Question: I am working with the <URL>' which seems to load the data fine except except for the fact that the first header column is shifted to row 1 like so:

The arrow indicates where should be. Here is a snippet of the raw data in CSV format:
'''
Source,Actor1Type1Code,Actor1Type2Code,Actor1Geo_CountryCode,Target,Actor2Type1Code,Actor2Type2Code,Actor2Geo_CountryCode,EventCode,f0_
PRINCE,GOV,,CA,CITIZEN,CVL,,CA,051,61
MEDIA,MED,,CA,MINIST,GOV,,CA,090,39
SUPREME COURT,JUD,,CA,DOCTOR,HLH,,CA,060,31
POLICE,COP,,CA,TORONTO,,,CA,173,31
PUBLISHER,MED,,CA,BUSINESS,BUS,,CA,010,29
HOSPITAL,HLH,,CA,POLICE,COP,,CA,043,28
HOSPITAL,HLH,,CA,TORONTO,,,CA,043,26
POLICE,COP,,CA,HOSPITAL,HLH,,CA,042,26
PRIME MINISTER,GOV,,CA,GERMANY,,,FR,042,22
'''
Thanks!
Calvin
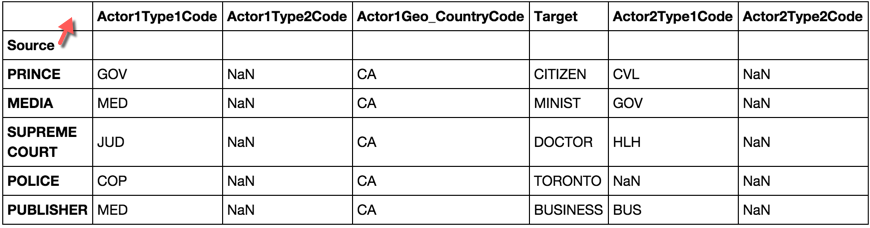
Answer: Don't use 'from_csv' it's no longer maintained, use <URL>:
'''
In [244]:
t="""Source,Actor1Type1Code,Actor1Type2Code,Actor1Geo_CountryCode,Target,Actor2Type1Code,Actor2Type2Code,Actor2Geo_CountryCode,EventCode,f0_
PRINCE,GOV,,CA,CITIZEN,CVL,,CA,051,61
MEDIA,MED,,CA,MINIST,GOV,,CA,090,39
SUPREME COURT,JUD,,CA,DOCTOR,HLH,,CA,060,31
POLICE,COP,,CA,TORONTO,,,CA,173,31
PUBLISHER,MED,,CA,BUSINESS,BUS,,CA,010,29
HOSPITAL,HLH,,CA,POLICE,COP,,CA,043,28
HOSPITAL,HLH,,CA,TORONTO,,,CA,043,26
POLICE,COP,,CA,HOSPITAL,HLH,,CA,042,26
PRIME MINISTER,GOV,,CA,GERMANY,,,FR,042,22"""
df = pd.read_csv(io.StringIO(t))
df
Out[244]:
Source Actor1Type1Code Actor1Type2Code Actor1Geo_CountryCode 0 PRINCE GOV NaN CA
1 MEDIA MED NaN CA
2 SUPREME COURT JUD NaN CA
3 POLICE COP NaN CA
4 PUBLISHER MED NaN CA
5 HOSPITAL HLH NaN CA
6 HOSPITAL HLH NaN CA
7 POLICE COP NaN CA
8 PRIME MINISTER GOV NaN CA
Target Actor2Type1Code Actor2Type2Code Actor2Geo_CountryCode EventCode 0 CITIZEN CVL NaN CA 51
1 MINIST GOV NaN CA 90
2 DOCTOR HLH NaN CA 60
3 TORONTO NaN NaN CA 173
4 BUSINESS BUS NaN CA 10
5 POLICE COP NaN CA 43
6 TORONTO NaN NaN CA 43
7 HOSPITAL HLH NaN CA 42
8 GERMANY NaN NaN FR 42
f0_
0 61
1 39
2 31
3 31
4 29
5 28
6 26
7 26
8 22
'''
Or pass param <URL>:
'''
df = pd.DataFrame.from_csv(io.StringIO(t), index_col=None)
'''
so it doesn't interpret the first column as an index column